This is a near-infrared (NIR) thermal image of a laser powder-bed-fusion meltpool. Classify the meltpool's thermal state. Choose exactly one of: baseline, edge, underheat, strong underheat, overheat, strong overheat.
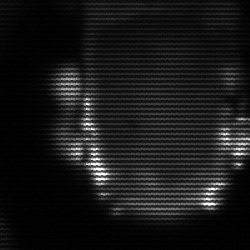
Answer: baseline